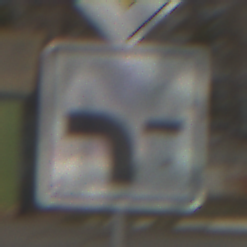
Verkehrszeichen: VerlaufVorfahrtsstrasse6
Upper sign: Vorfahrtsstrasse
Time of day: Midday
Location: Outdoor (Suburban)
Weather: PartlyCloudy
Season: NotSpecified
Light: Natural